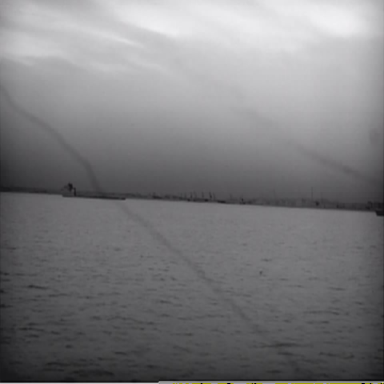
There is a liner in the infrared image.